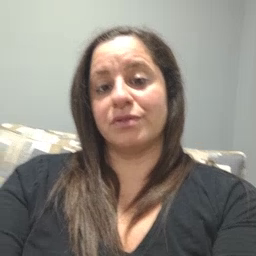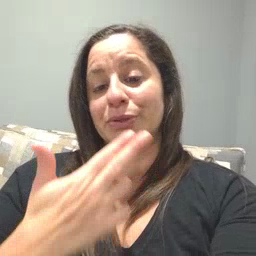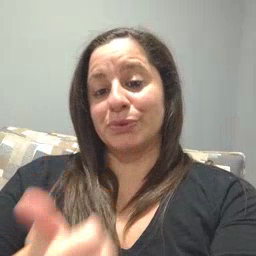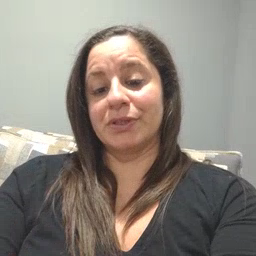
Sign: cute